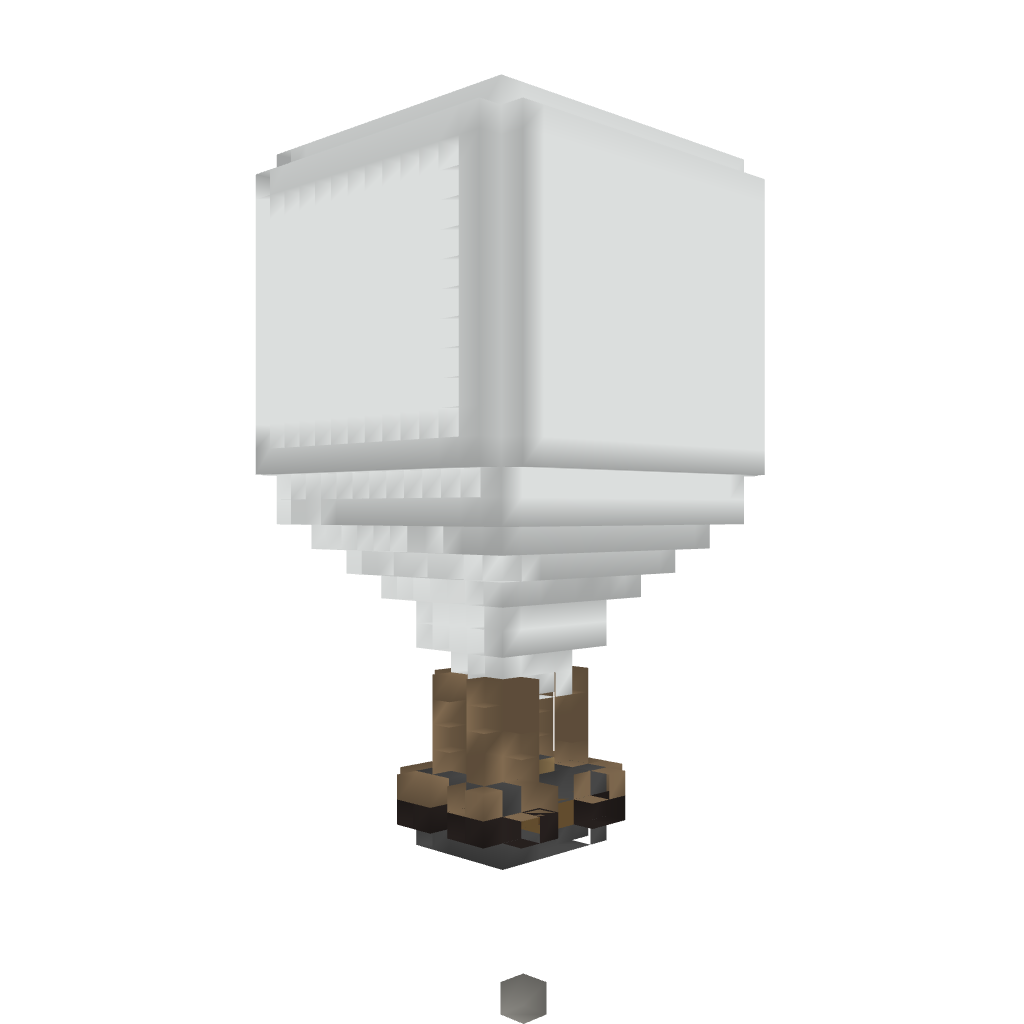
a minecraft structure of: Hot air balloon